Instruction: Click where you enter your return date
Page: home
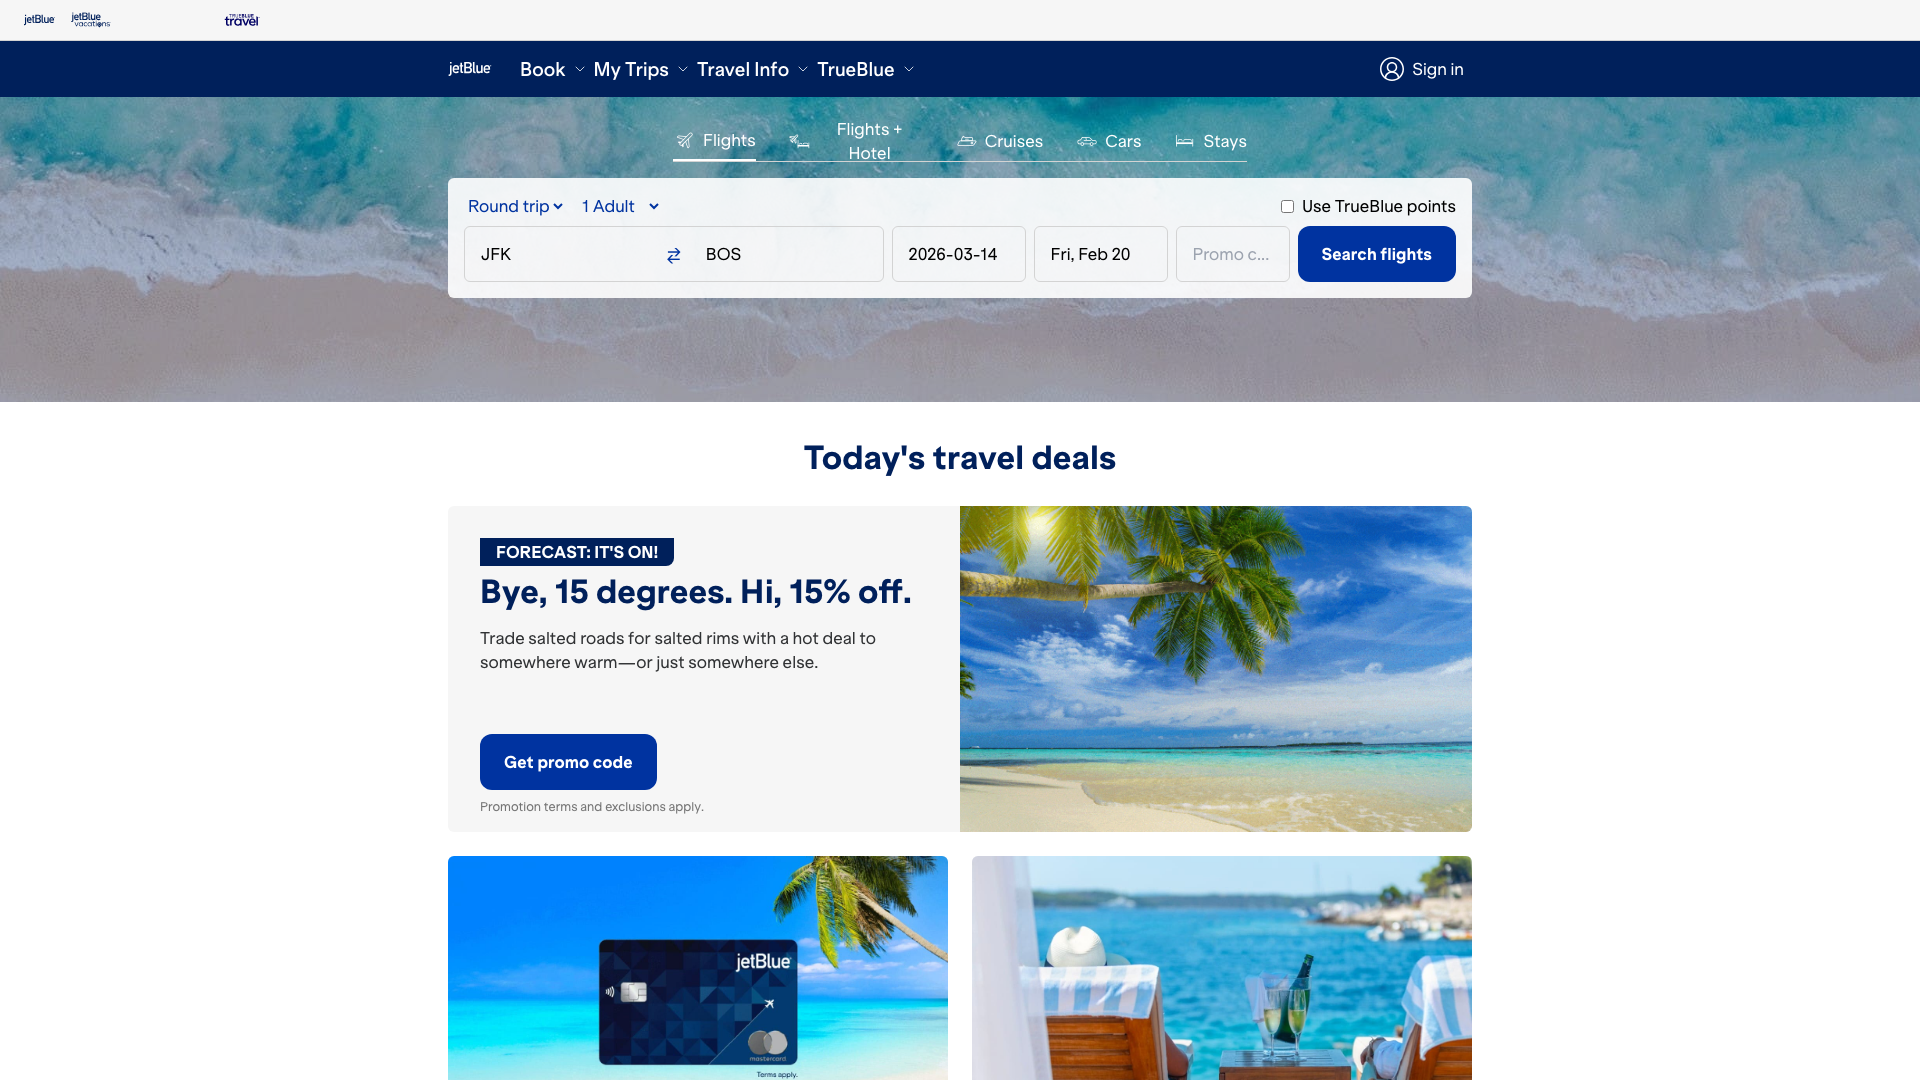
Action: click